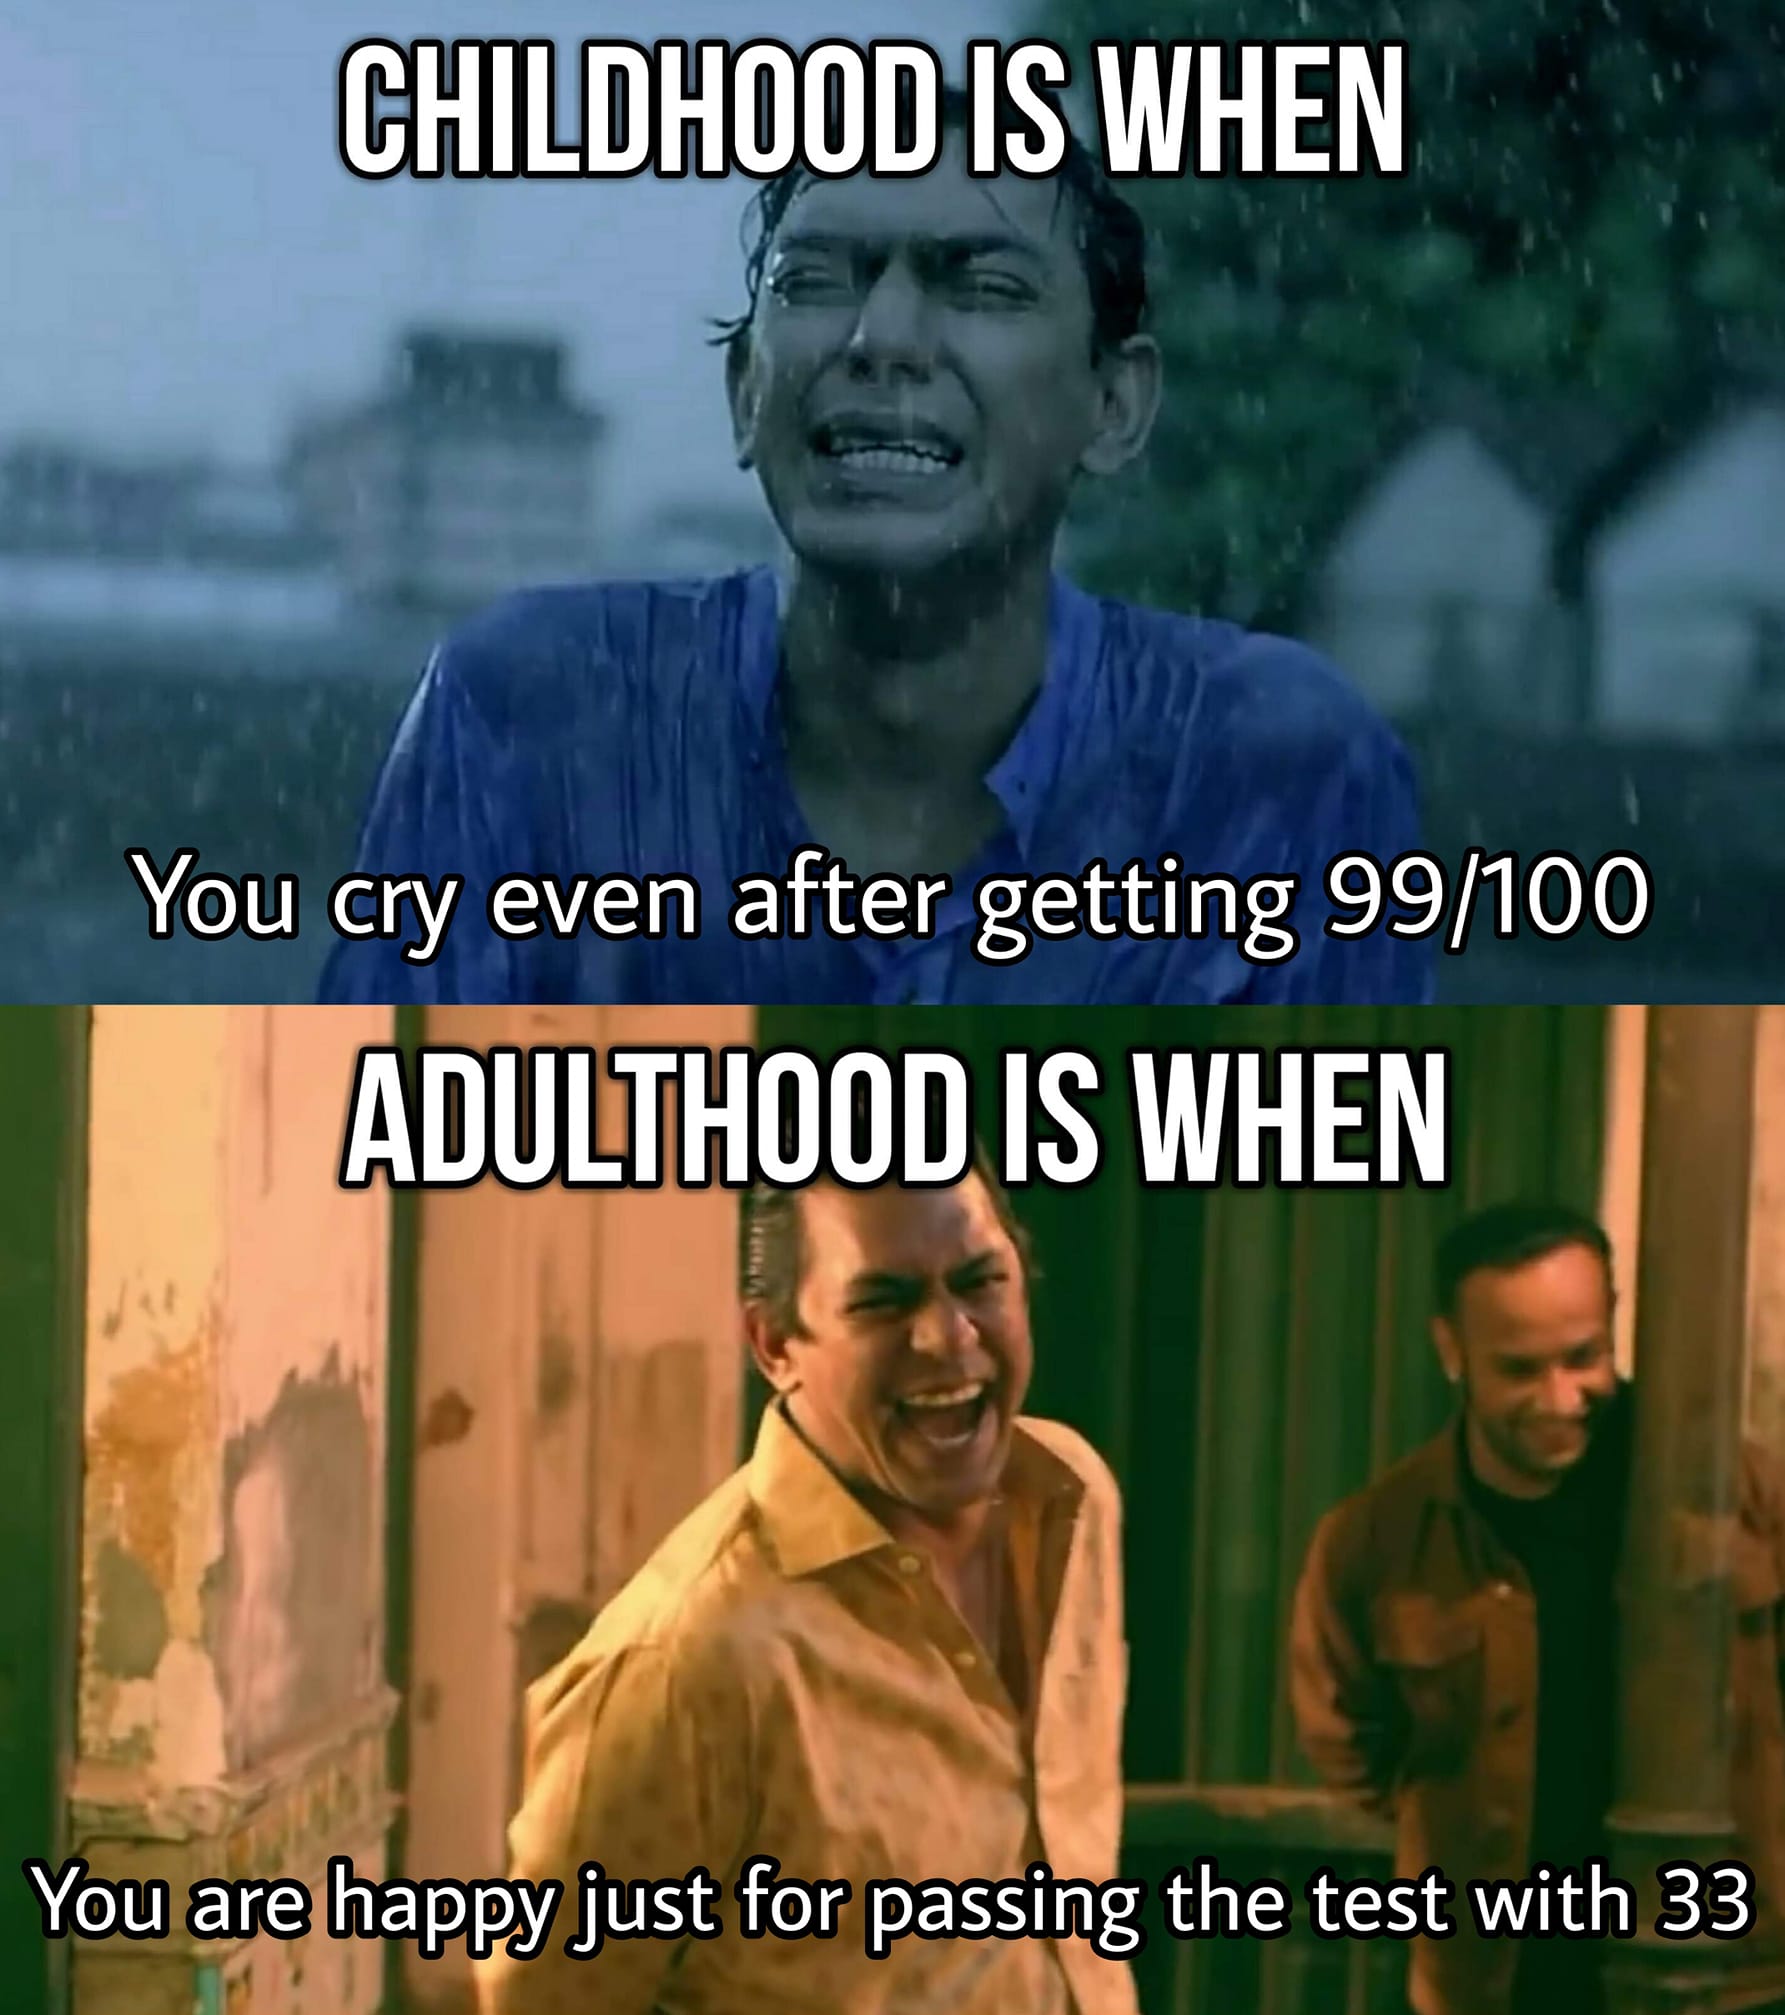
Caption: CHILDhood is when you cry even after getting 99/100    ADULTHOOD IS WHEN   You are happy just for passing the test with 33
Label: non-hate